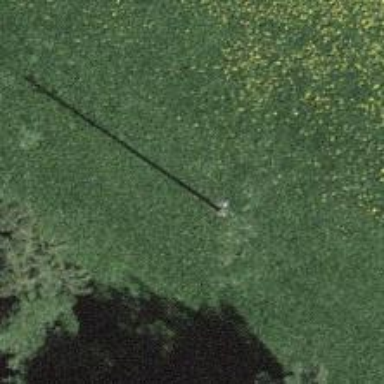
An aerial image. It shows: Power pole.